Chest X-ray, PA view. Patient: 48 years old, sex M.
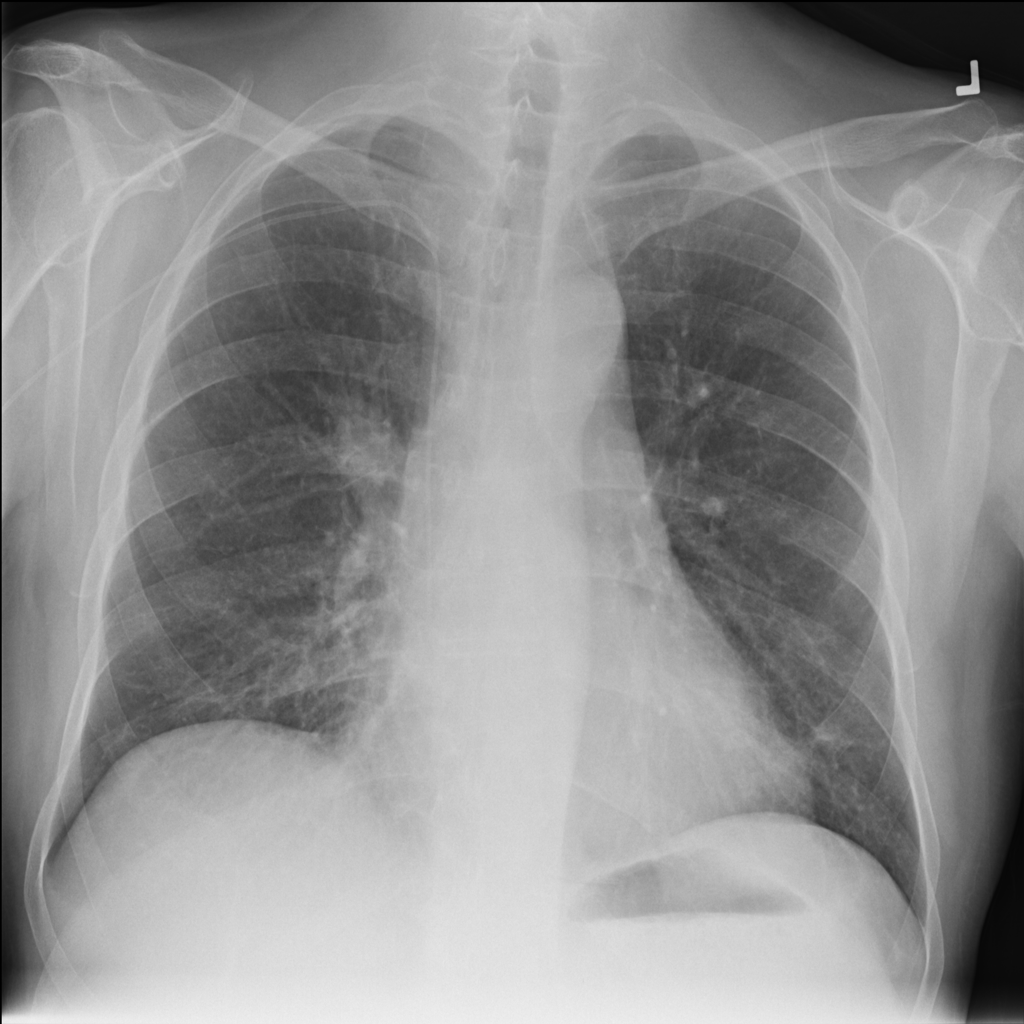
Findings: Mass